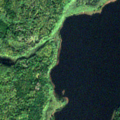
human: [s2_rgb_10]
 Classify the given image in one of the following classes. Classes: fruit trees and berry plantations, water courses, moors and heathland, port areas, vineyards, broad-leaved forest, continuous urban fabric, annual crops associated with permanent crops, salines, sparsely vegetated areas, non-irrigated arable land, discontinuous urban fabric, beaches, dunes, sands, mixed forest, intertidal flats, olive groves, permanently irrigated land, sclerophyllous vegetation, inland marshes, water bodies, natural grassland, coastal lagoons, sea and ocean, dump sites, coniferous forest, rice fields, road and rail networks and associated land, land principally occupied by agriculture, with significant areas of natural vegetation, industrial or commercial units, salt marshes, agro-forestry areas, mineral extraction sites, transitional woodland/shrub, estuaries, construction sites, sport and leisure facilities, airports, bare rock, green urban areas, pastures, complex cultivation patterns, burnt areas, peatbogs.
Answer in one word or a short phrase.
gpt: coniferous forest, mixed forest, transitional woodland/shrub, water bodies